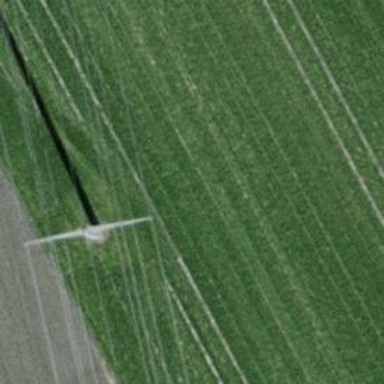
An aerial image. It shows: Power line with eight cables.